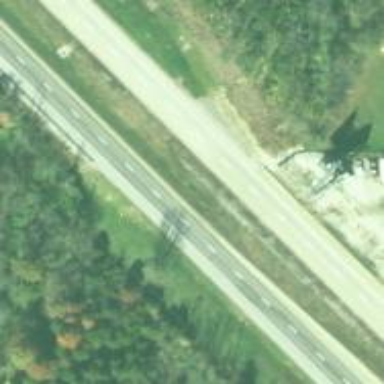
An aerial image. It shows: Expressway with asphalt surface. It is primary highway located on embankment on the right side.